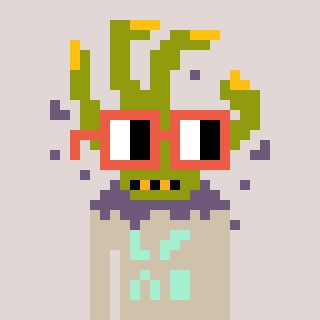
a pixel art character with square orange glasses, a zombie-hand-shaped head and a bege-colored body on a warm background